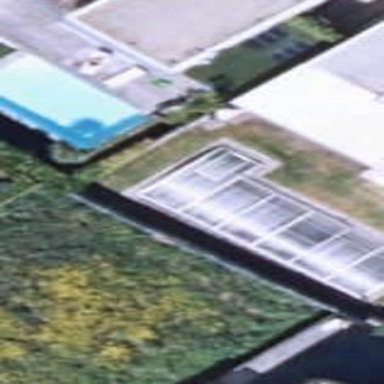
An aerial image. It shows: Swimming pool located in leisure land.